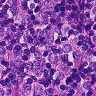
Metastatic tissue present: yes